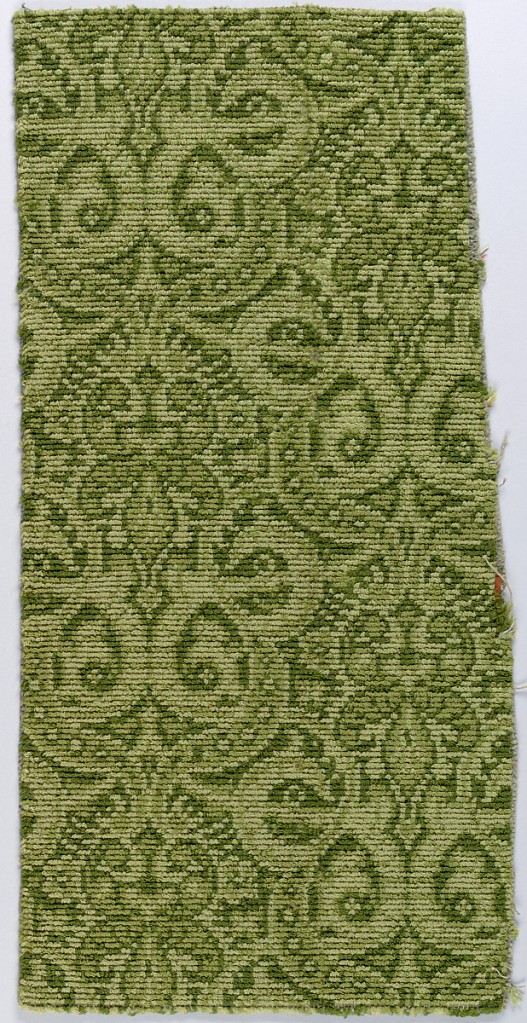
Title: Carpet fragment
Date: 1890–99
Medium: wool on linen Technique: warp loops on plain weave
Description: Brussels-style carpet fragment with pattern of dense allover interlace with medallions. In shades of olive green.